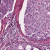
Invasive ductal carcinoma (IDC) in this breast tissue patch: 0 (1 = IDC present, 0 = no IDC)